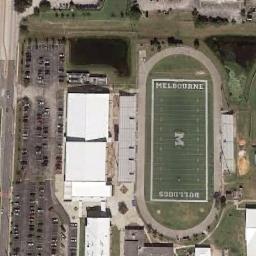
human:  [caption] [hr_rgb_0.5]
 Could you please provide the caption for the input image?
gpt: The ground track field with a gridiron is next to a parking lot and some white buildings .

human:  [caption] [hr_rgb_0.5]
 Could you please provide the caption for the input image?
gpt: There are some white houses on the right of the track .

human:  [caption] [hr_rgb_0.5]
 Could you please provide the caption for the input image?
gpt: There are many buildings next to the ground track field .

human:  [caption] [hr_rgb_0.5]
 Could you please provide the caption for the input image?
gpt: Track and field are next to buildings, Parking lots and roads .

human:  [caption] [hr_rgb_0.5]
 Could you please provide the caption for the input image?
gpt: A ground track field with a yellow track beside a white building and some parking lots .